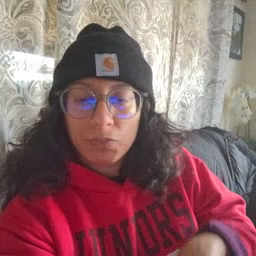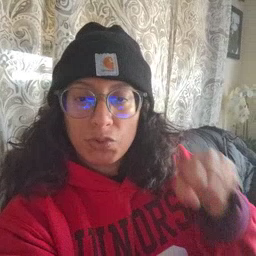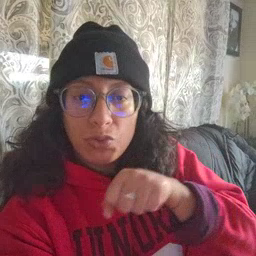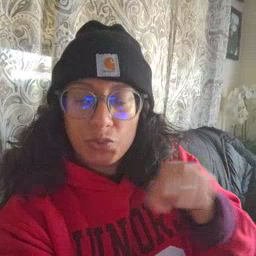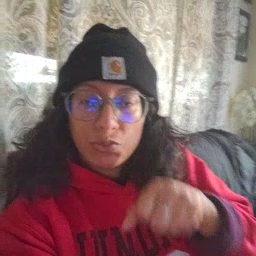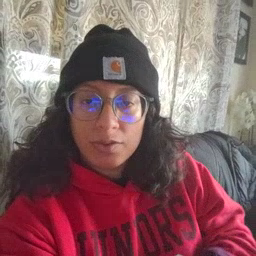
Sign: shoe